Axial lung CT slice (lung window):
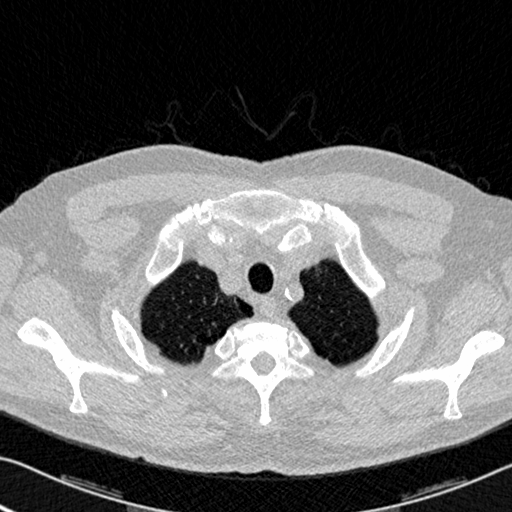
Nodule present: no